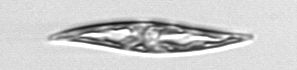
Label: Pleurosigma